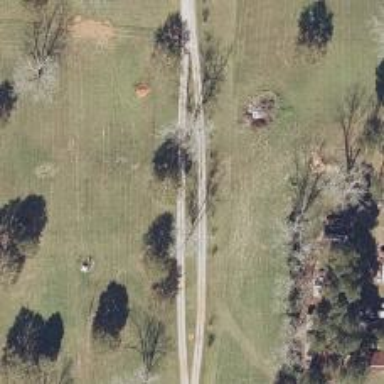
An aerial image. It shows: Driveway.